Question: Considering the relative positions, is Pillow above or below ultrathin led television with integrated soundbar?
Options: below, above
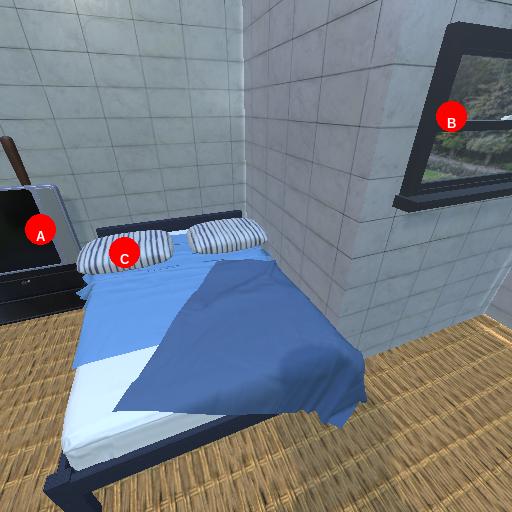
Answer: below